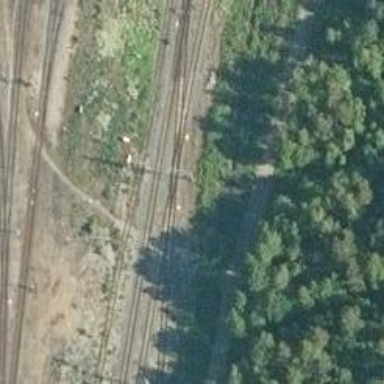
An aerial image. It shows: Railway with continuous electrified contact lines.